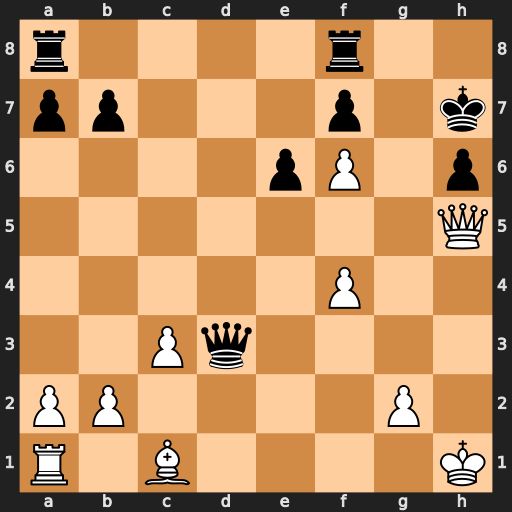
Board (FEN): r4r2/pp3p1k/4pP1p/7Q/5P2/2Pq4/PP4P1/R1B4K
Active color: w
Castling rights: -
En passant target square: -
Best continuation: f5 Qf1+ Kh2 Qxc1 Rxc1